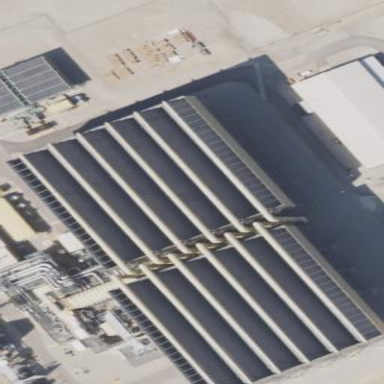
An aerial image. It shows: Industrial building.